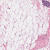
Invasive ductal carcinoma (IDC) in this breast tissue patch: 0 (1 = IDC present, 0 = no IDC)